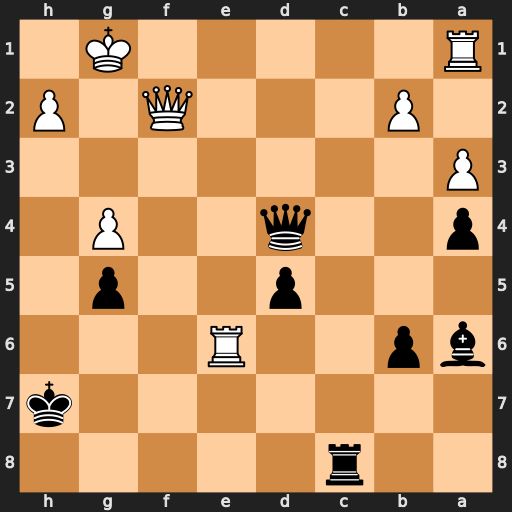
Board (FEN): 2r5/7k/bp2R3/3p2p1/p2q2P1/P7/1P3Q1P/R5K1
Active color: b
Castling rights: -
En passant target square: -
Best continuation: Qxg4+ Qg3 Qxe6